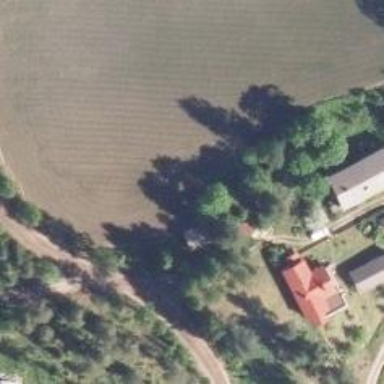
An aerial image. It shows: Stable building.